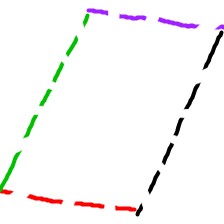
Shape: parallelogram